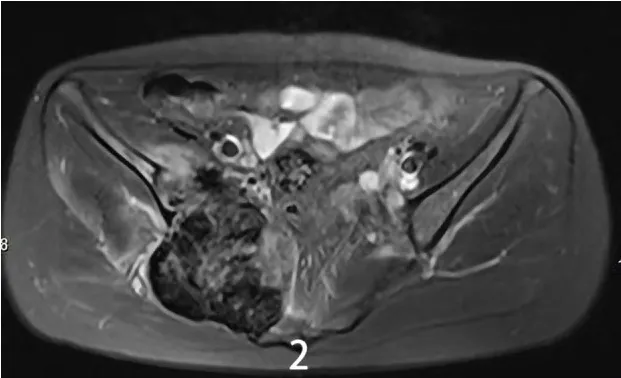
MRI showed a tumor of the right sacrum and the ilium boundary was still clear, the size of which was about 63 * 91 * 107 mm.
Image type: radiology (mri)